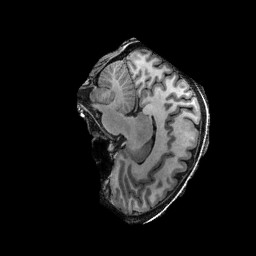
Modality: T1w
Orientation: sagittal
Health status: ill
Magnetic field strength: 3 T